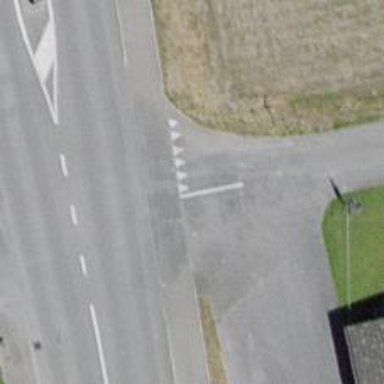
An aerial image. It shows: Road with "give way" sign.